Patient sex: F
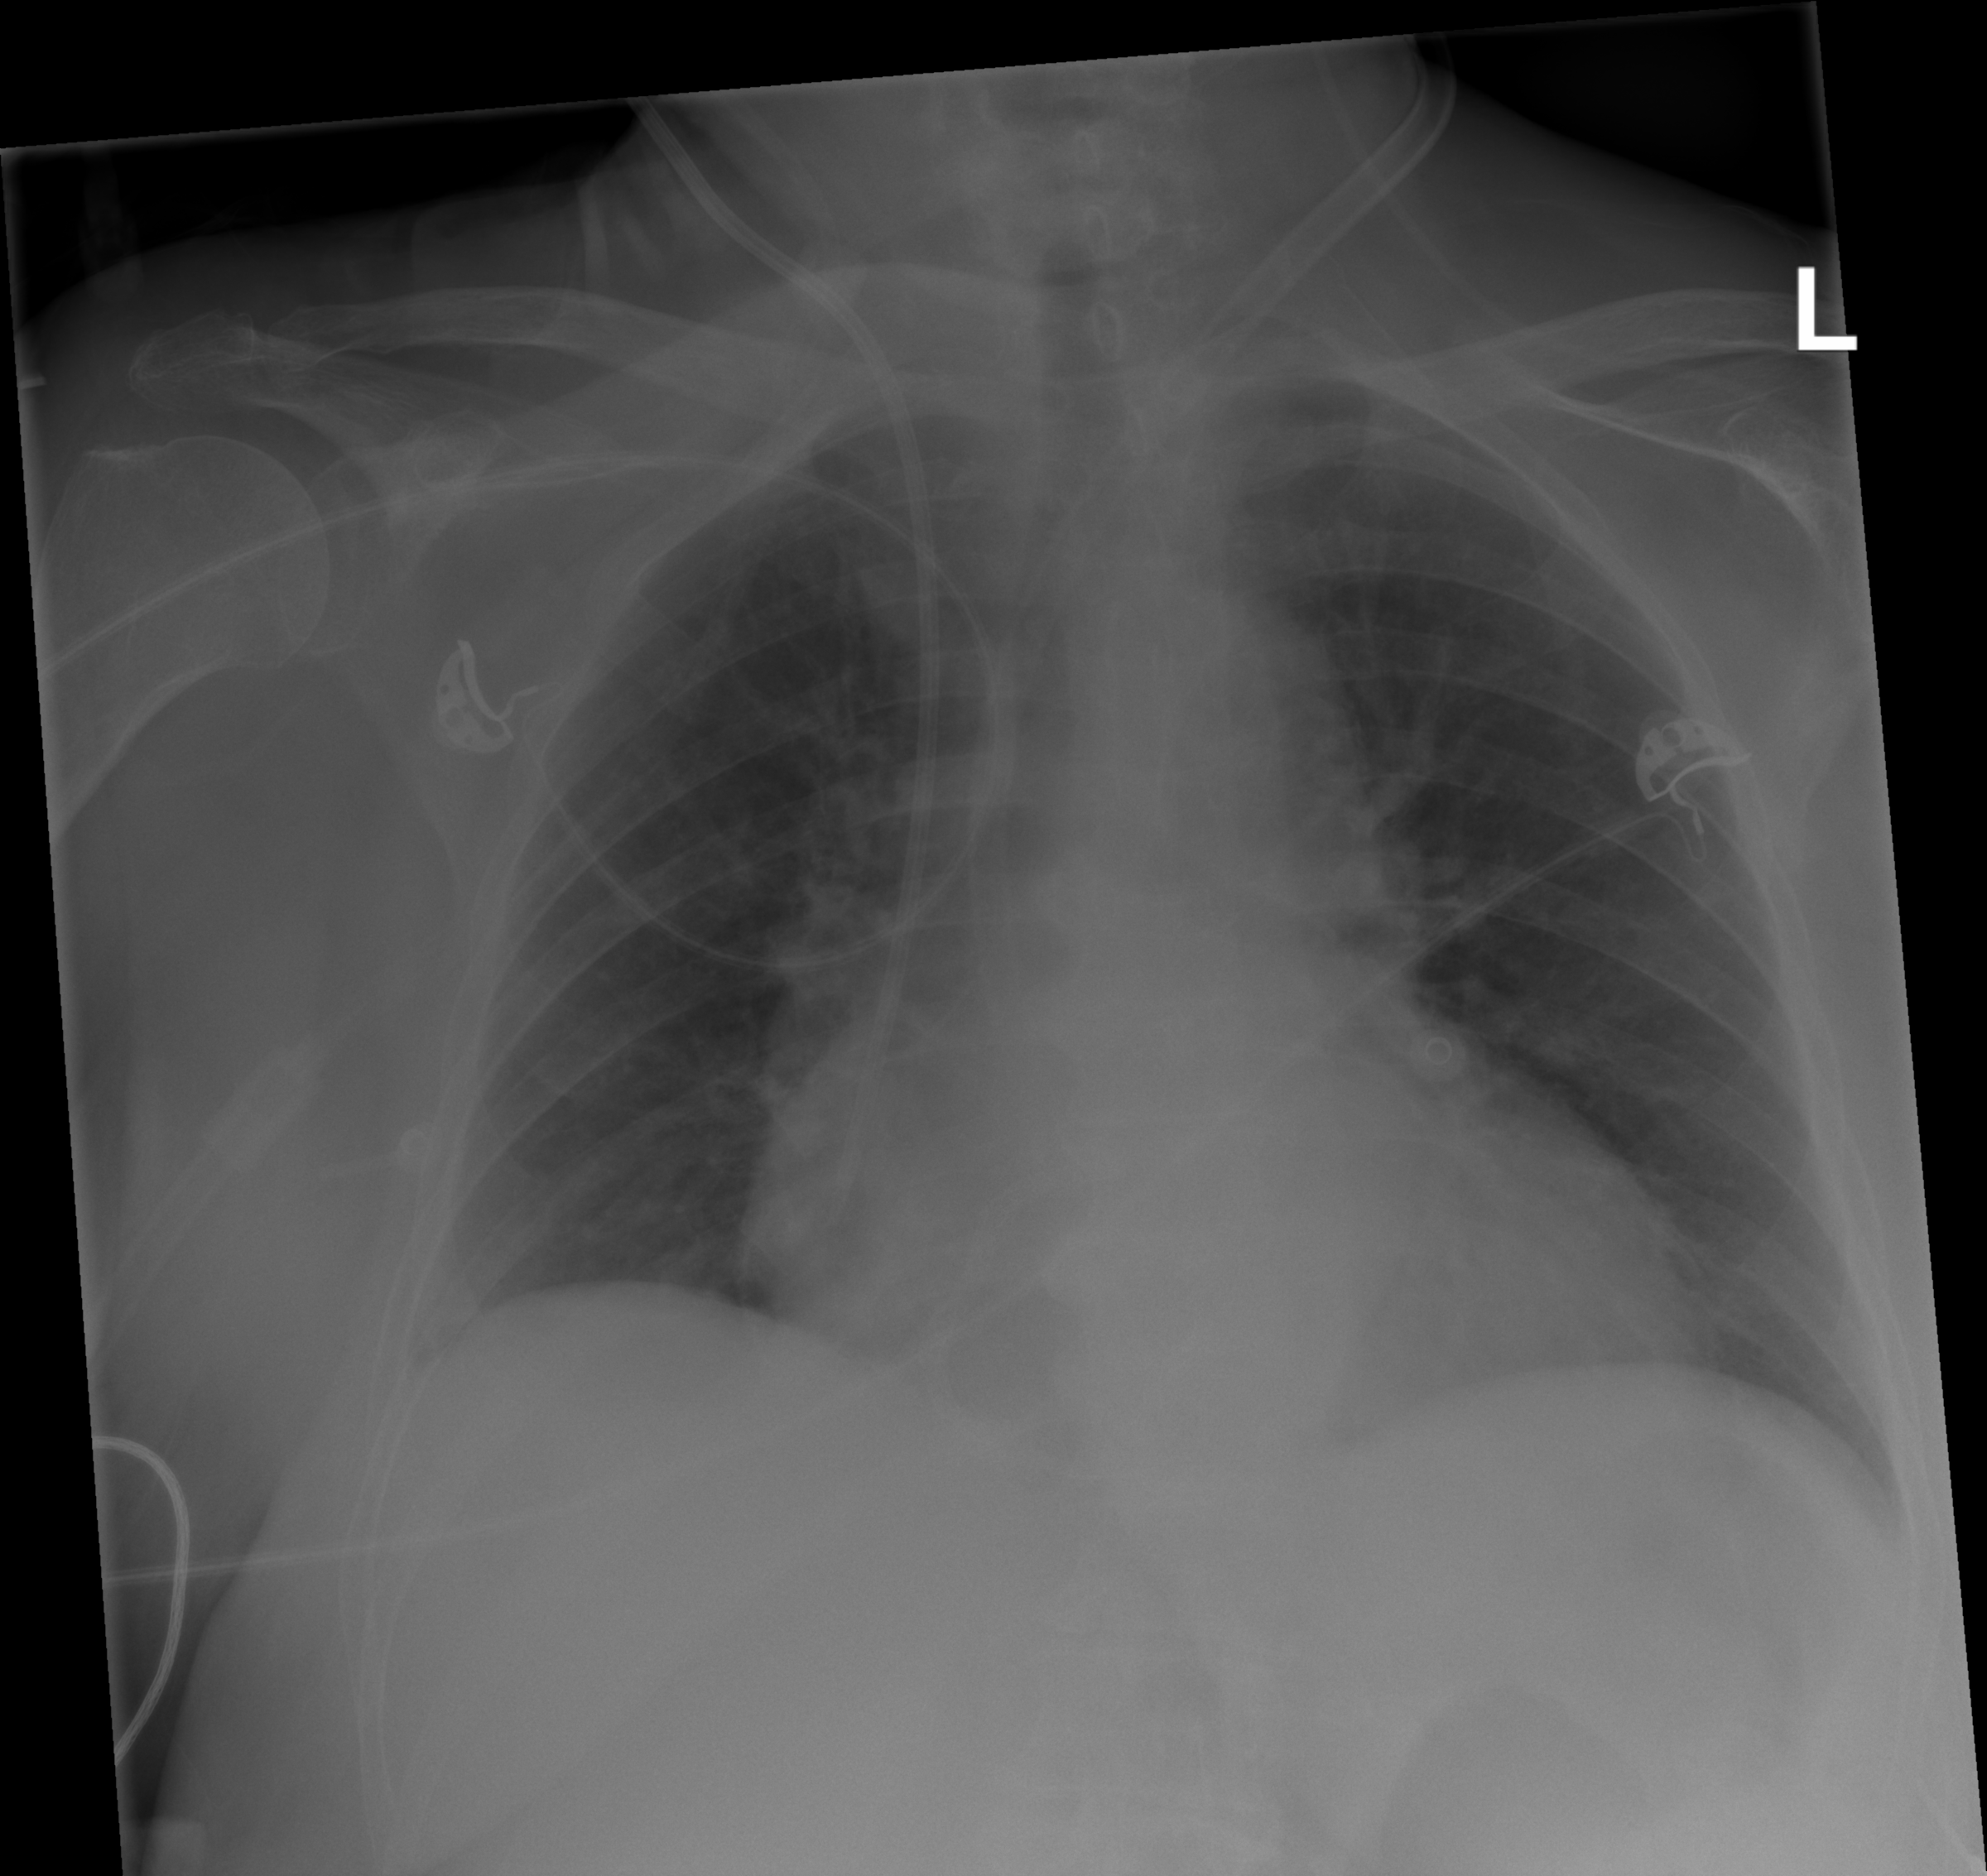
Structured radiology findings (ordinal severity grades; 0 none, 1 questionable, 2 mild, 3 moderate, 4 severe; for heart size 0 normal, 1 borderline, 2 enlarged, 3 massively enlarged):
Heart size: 2
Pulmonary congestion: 2
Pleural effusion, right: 0
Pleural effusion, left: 0
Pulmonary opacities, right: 0
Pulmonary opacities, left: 0
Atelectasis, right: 0
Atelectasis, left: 0